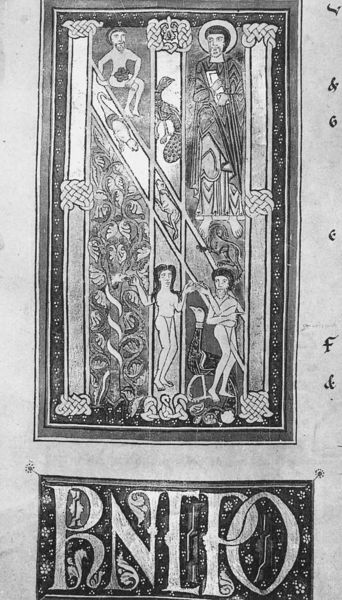
Titel: Altes Testament
Institution: Auch, Bibliothèque Municipale
Schlagwörter: baum, lendenschurz, mann, nackt, vogel, weiß, menschen, ausschnitt, frau, schwarz, säulen, zeichnung, tier, ornament, falten, kirche, gewand, pflanzen, engel, schrift, papier, figuren, detail, ornamente, verzierung, metall, foto, adam, eva, paradies, buch, kreuz, religion, initialen, stich, schwarzweiß, buchstaben, initiale, schlange, pfau, gravur, heiligenschein, mittelalter, heiliger, ikone, feigenblatt, stick, buchmalerei, kunstwerk, lebensbaum, buchkunst, r, i, n, o, p, c, adam eva flechtband